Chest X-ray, AP view. Patient: 15 years old, sex M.
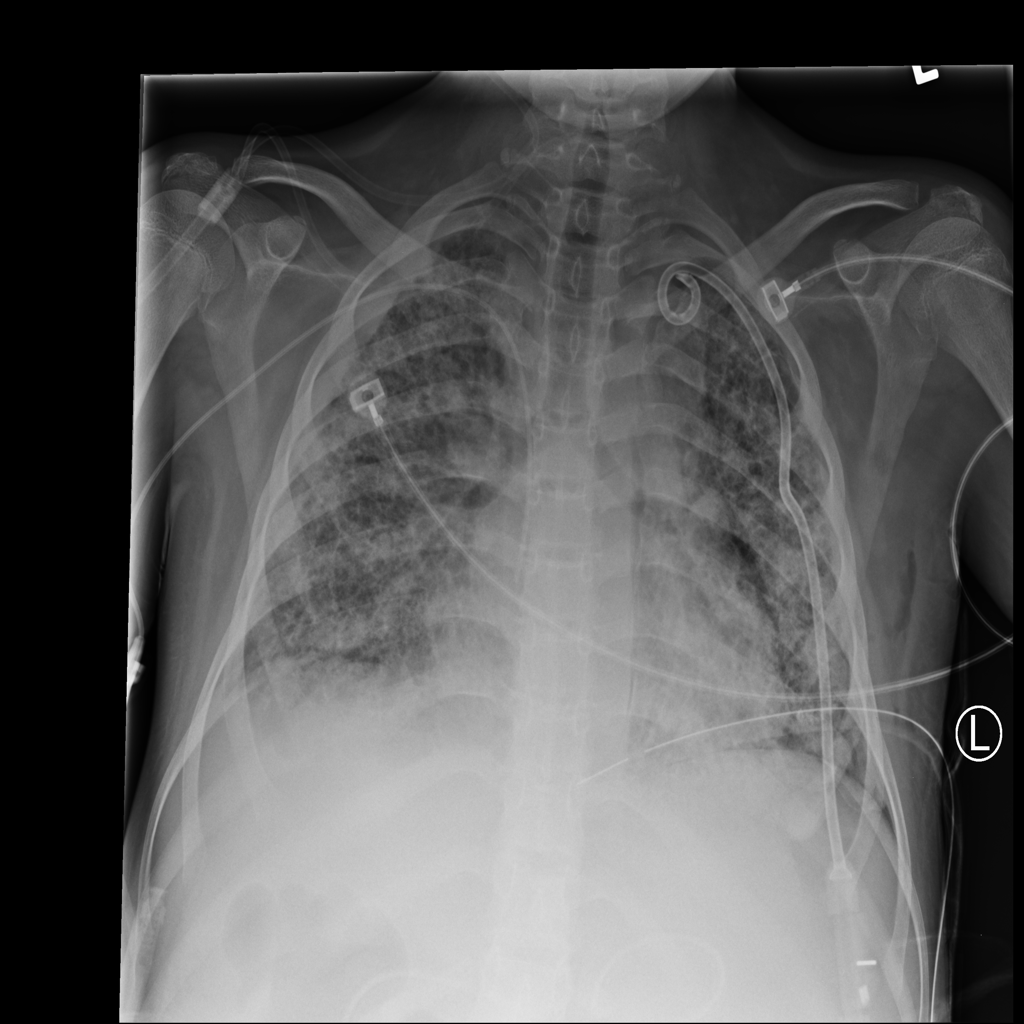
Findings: Infiltration, Pneumothorax